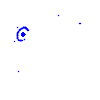
Particle: pion